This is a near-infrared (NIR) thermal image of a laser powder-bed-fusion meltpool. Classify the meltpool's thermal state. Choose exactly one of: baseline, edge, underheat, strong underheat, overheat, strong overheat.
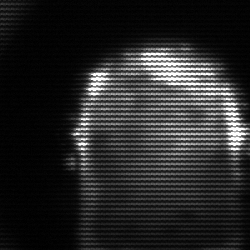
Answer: baseline